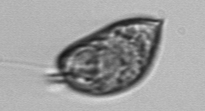
Label: Prorocentrum_micans